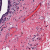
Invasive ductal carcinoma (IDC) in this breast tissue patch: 0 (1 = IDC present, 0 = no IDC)